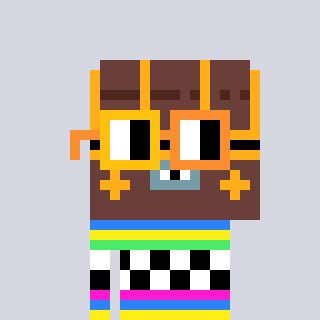
a pixel art character with square yellow and orange glasses, a treasure chest-shaped head and a teal-colored body on a cool background